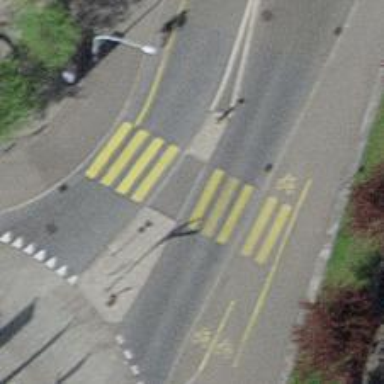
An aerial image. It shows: Kerb barrier.